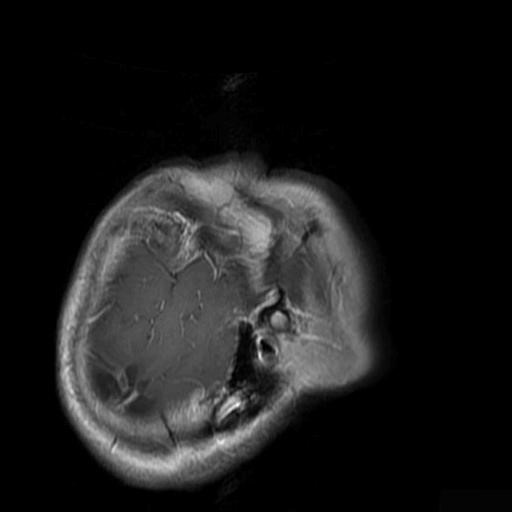
Label: brain_glioma